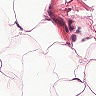
Metastatic tissue present: no